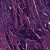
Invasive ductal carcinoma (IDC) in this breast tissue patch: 1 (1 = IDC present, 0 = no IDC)